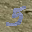
Label: 5